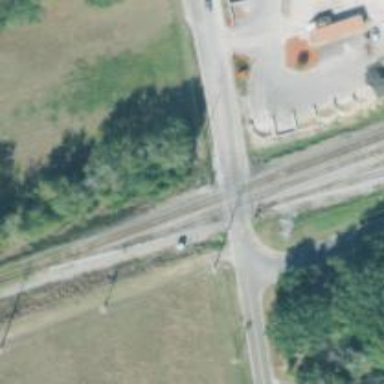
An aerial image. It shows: Level crossing with lights on the railway.